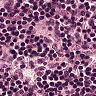
Metastatic tissue present: no